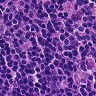
Metastatic tissue present: no